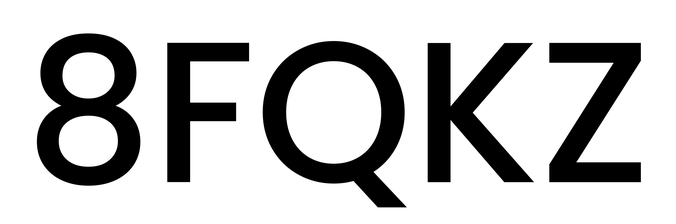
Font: Poppins-Medium